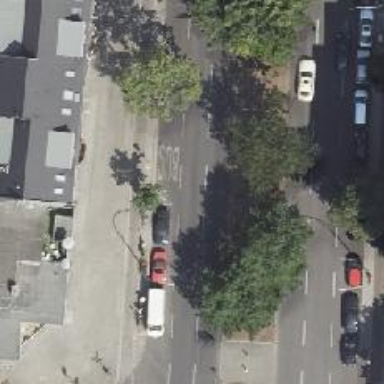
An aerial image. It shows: Secondary road with asphalt surface and track cycleway on the right side. It is dual carriageway with parking lane on the right side.